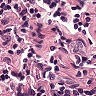
Metastatic tissue present: no